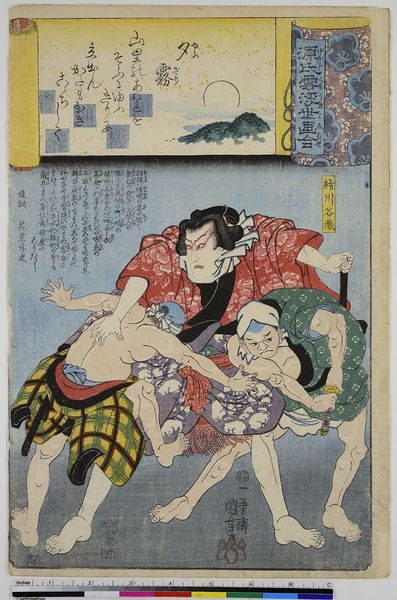
Titel: Yugiri, Blatt 39 aus der Serie: Genji Wolken zusammen mit Ukiyo-e
Künstler: Utagawa Kuniyoshi
Standort: Hamburg
Institution: Museum für Kunst und Gewerbe Hamburg
Schlagwörter: gruppe, kampf, männer, figur, person, holzschnitt, japan, gestalt, druckgraphik, druckgrafik, literatur, zeit, farbholzschnitt, edo, charaktere, reproduktionen, druckerzeugnisse, ukiyo, lit, literarische, genji